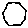
Label: hexagon